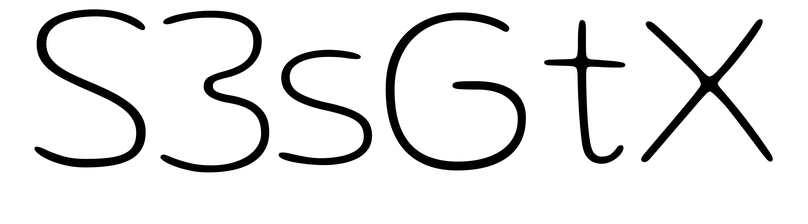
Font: Gluten_Thin